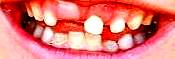
Condition: hypodontia